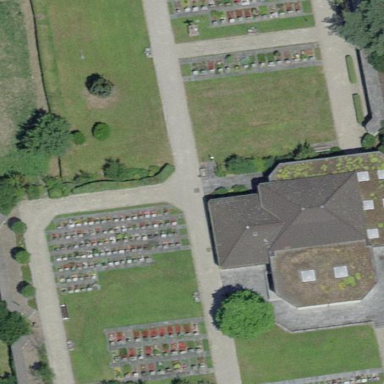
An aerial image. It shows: Cemetery enclosed by fence.